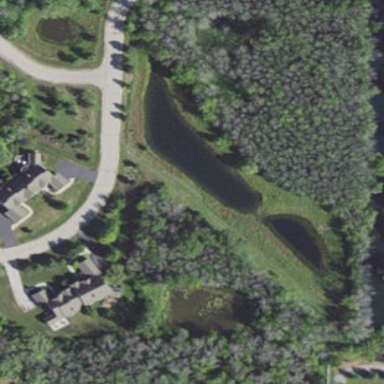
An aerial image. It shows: Pond with natural water.